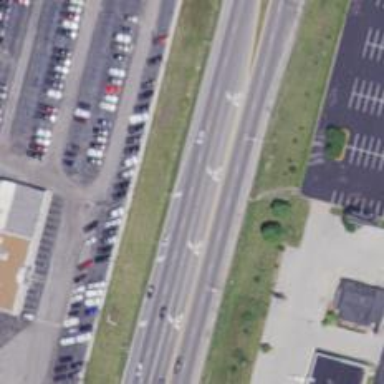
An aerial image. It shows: This image shows trunk highway that functions as expressway.